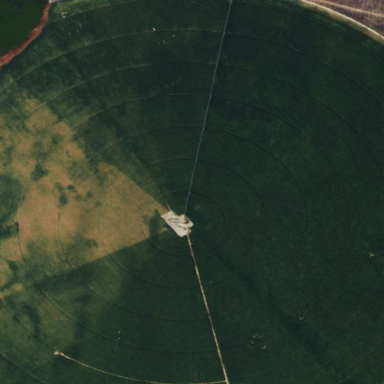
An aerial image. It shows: Farmland with pivot irrigation system.